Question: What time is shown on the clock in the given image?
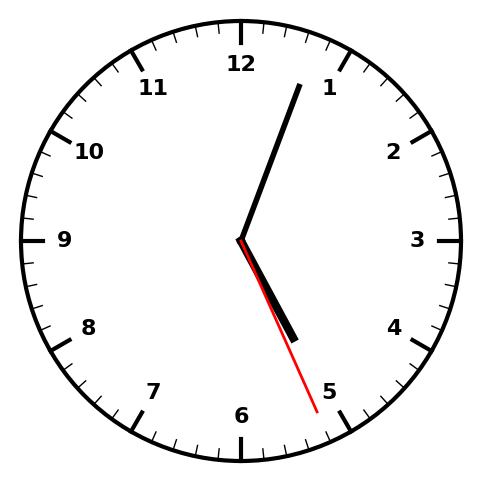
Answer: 05:03:26